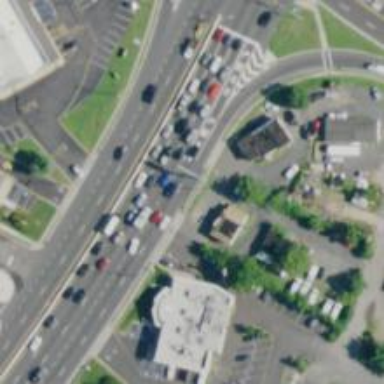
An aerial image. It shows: Service road within retail park.